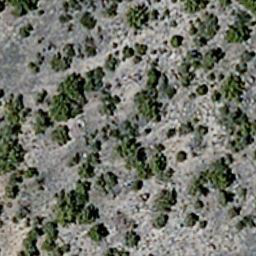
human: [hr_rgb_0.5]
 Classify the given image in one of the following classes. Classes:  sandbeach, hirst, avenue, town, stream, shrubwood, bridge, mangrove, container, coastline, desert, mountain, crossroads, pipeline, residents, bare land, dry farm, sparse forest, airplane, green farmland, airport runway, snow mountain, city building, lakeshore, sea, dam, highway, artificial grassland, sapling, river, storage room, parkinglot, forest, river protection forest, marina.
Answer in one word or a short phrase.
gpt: sparse forest